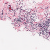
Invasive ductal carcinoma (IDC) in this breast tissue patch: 0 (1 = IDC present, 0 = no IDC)